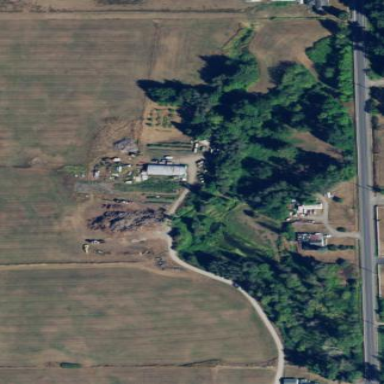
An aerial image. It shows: Farmyard area.